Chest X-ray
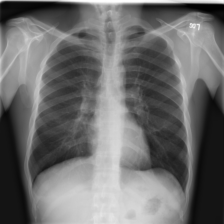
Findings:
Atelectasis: negative
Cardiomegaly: negative
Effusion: negative
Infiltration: negative
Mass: negative
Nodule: negative
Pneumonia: negative
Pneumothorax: negative
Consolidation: negative
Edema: negative
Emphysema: negative
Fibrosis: negative
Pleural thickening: negative
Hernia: negative